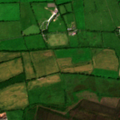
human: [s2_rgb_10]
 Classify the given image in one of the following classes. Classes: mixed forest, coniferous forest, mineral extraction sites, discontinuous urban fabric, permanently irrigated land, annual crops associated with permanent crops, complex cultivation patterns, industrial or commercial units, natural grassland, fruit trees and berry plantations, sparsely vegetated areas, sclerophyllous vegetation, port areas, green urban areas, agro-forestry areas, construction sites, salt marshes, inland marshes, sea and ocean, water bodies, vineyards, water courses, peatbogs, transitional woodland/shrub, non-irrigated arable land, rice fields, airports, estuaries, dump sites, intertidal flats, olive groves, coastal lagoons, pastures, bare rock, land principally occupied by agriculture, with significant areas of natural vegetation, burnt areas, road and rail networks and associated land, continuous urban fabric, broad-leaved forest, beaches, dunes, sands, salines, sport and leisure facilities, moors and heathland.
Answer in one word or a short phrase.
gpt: non-irrigated arable land, pastures, complex cultivation patterns, broad-leaved forest, peatbogs